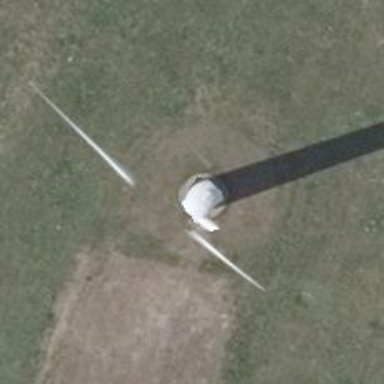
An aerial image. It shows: Wind generator is in the picture.